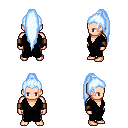
a pixel art fantasy rpg character, male body template, human, light skin, gray robe, metal pants, white cyan extra-long topknot hairstyle, leather bracers, four views (front, back, left, right), 2x2 character sprite sheet, small pixel art, hard edges, no anti-aliasing